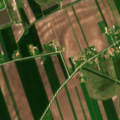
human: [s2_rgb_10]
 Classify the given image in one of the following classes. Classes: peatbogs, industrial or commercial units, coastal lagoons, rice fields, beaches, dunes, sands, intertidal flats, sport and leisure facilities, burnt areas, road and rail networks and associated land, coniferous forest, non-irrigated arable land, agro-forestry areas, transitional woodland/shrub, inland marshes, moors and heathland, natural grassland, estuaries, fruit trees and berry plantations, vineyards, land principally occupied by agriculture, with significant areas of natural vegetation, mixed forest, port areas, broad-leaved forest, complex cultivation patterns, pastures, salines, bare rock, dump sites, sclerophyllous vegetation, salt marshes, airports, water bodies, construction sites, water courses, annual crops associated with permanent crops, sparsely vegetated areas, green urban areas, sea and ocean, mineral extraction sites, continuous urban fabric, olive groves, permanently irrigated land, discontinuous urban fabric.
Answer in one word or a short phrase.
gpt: non-irrigated arable land, pastures, complex cultivation patterns